Interaction volume radius: 10 \u00c5
Interaction volume height: 10 \u00c5
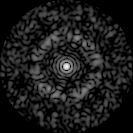
Disorder parameter: 0.7931